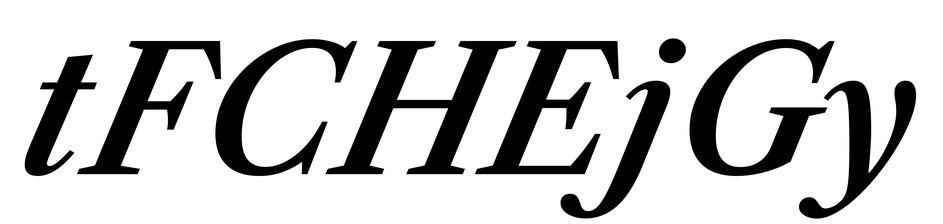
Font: LibreCaslonText-Italic_SemiBold_Italic